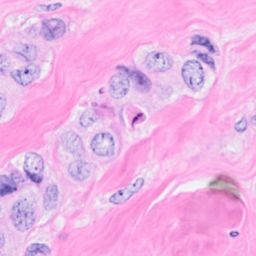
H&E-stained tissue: Breast